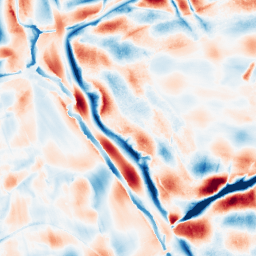
Category: wavelet
Decomposition family: wavelet_dwt
Decomposition parameters: wavelet: db8
level: 5
Upsampling method: edge_directed
Upsampling parameters: scale: 4
Upsampling scale: 4